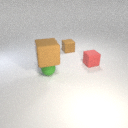
small brown rubber cube behind small red rubber cube